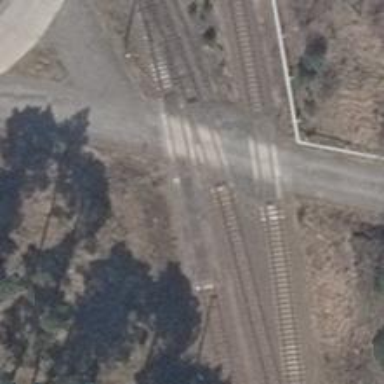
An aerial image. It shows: Railway level crossing.